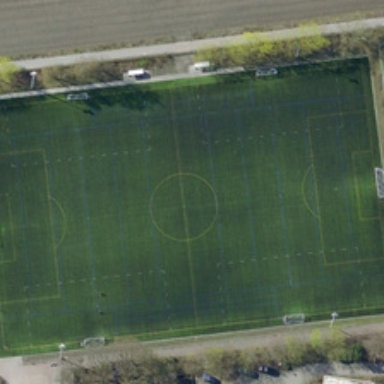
The playground consists of a red track and a green football field .